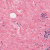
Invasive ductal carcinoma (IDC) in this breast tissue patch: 0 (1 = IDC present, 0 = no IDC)